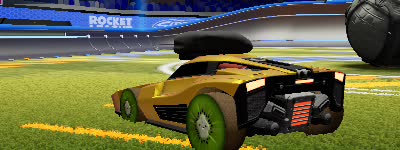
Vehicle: breakout